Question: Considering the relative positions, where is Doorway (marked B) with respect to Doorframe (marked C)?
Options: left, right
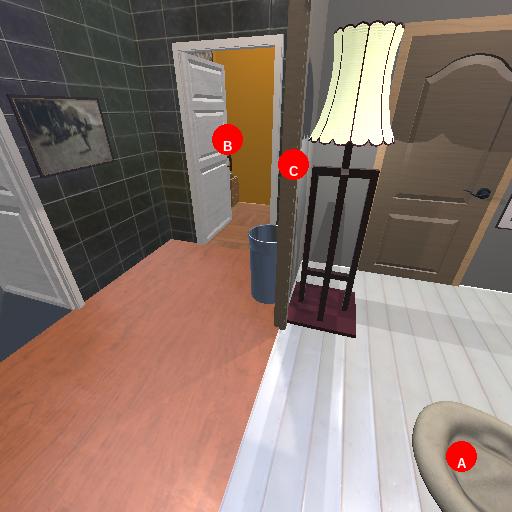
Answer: left